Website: macys
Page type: account-selection
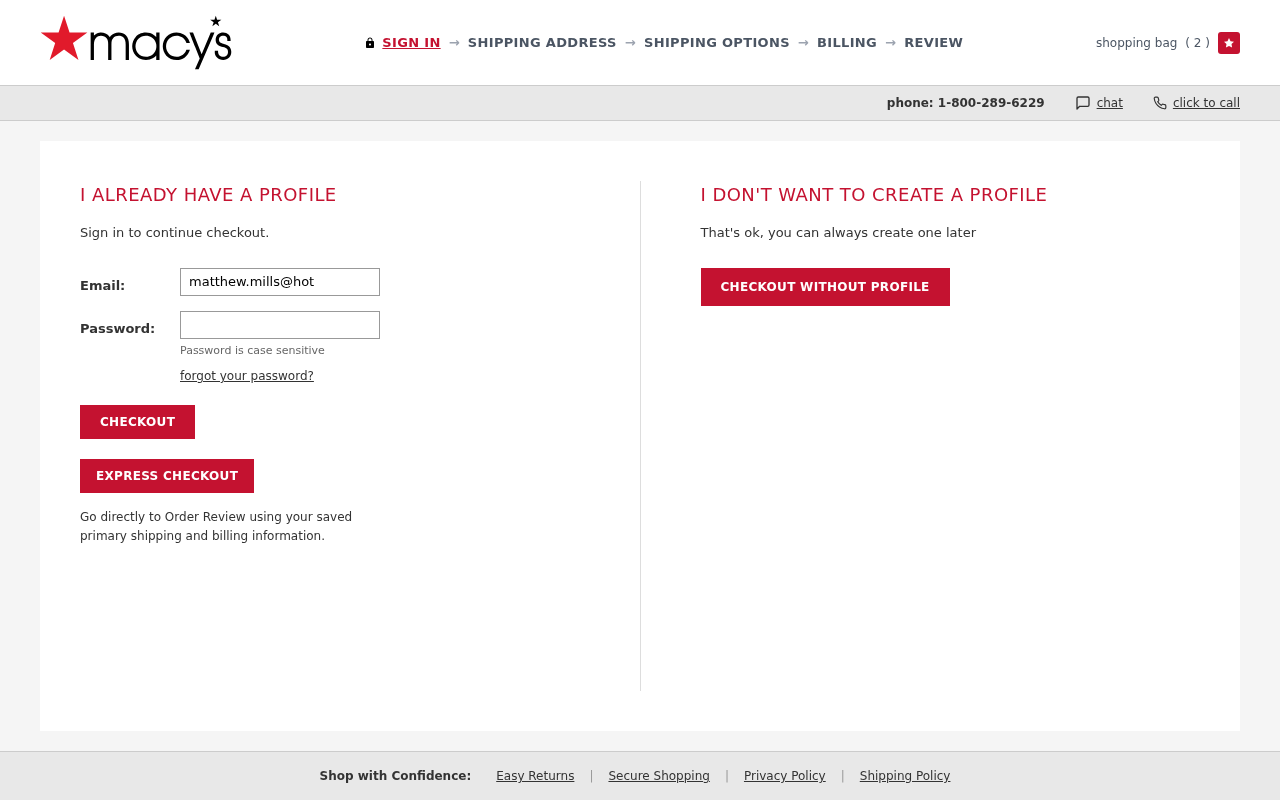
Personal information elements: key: PII_EMAIL
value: matthew.mills@hotmail.com
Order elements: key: ORDER_NUM_ITEMS
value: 2